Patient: sex M, age 23
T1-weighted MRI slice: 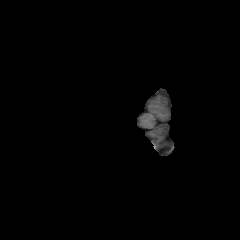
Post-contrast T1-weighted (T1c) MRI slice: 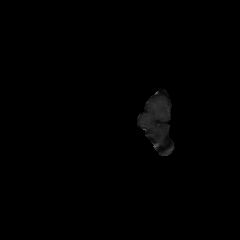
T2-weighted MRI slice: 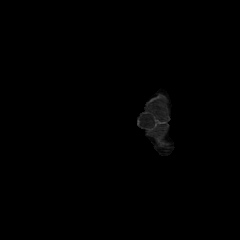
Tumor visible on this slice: no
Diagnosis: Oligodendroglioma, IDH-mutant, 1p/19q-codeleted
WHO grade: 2